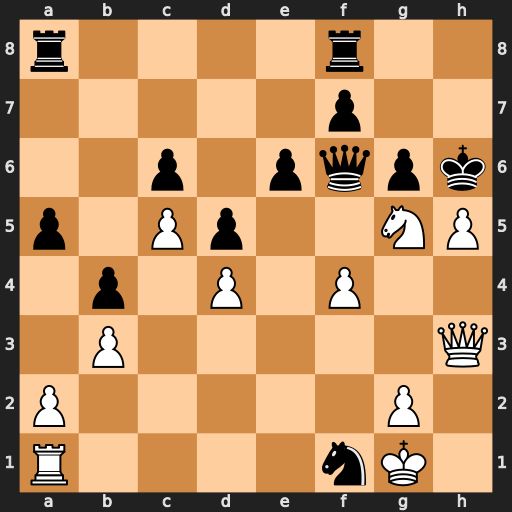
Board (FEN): r4r2/5p2/2p1pqpk/p1Pp2NP/1p1P1P2/1P5Q/P5P1/R4nK1
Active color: w
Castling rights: -
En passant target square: -
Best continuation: hxg6+ Kg7 Qh7#